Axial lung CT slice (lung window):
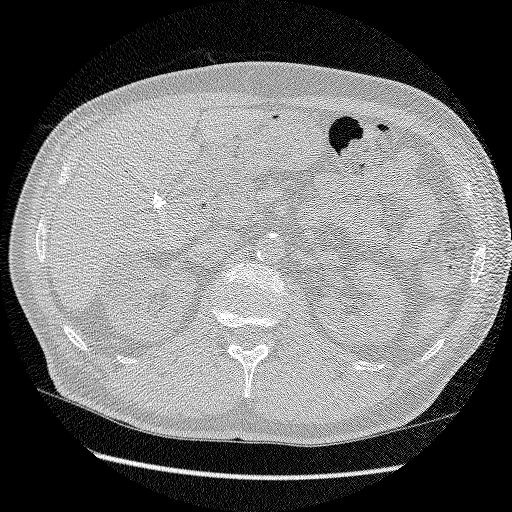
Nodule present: no